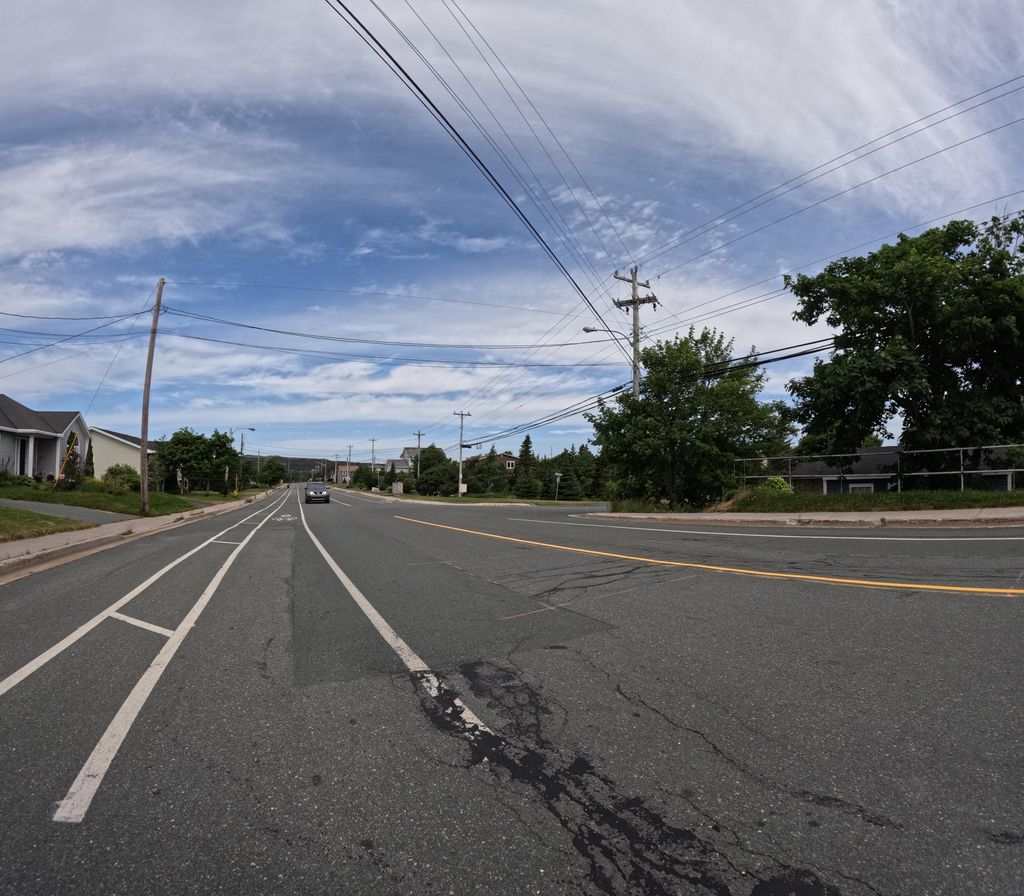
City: st_johns